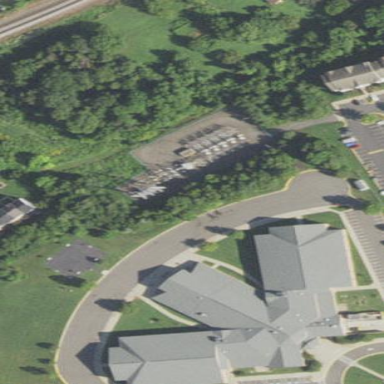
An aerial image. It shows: School building.